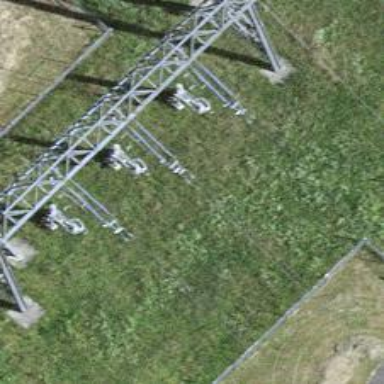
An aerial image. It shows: Three cables of power line.